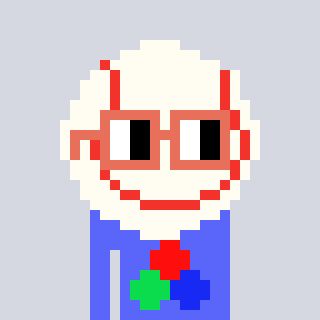
a pixel art character with square orange glasses, a baseball ball-shaped head and a purple-colored body on a cool background